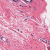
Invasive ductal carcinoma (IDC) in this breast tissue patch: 0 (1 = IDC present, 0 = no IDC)